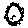
Label: sun